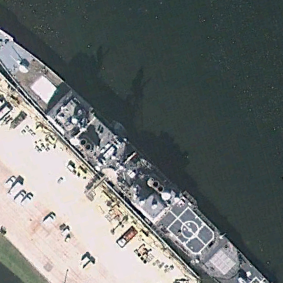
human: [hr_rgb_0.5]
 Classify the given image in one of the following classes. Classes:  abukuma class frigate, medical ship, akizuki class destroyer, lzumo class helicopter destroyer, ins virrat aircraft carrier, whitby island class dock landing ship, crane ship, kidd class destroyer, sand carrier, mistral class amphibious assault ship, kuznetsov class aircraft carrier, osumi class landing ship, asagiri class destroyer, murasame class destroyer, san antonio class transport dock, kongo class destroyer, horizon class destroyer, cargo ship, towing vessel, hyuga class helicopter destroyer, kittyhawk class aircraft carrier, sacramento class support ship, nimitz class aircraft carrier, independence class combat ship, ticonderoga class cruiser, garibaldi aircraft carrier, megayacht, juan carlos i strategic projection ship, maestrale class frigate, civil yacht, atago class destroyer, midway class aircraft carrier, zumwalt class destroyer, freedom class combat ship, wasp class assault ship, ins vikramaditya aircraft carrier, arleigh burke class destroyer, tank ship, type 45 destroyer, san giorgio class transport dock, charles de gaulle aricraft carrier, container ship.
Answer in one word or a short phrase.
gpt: Ticonderoga class cruiser